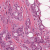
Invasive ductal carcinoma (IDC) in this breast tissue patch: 1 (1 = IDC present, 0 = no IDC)